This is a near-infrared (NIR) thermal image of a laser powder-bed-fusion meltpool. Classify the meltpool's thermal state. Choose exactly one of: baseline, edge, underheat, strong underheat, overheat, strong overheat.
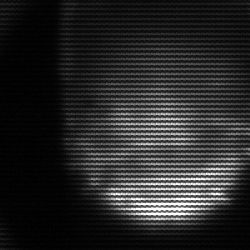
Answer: edge